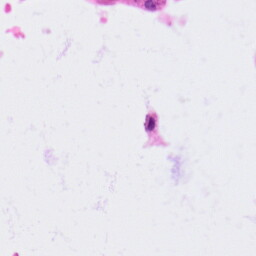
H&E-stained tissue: Lung